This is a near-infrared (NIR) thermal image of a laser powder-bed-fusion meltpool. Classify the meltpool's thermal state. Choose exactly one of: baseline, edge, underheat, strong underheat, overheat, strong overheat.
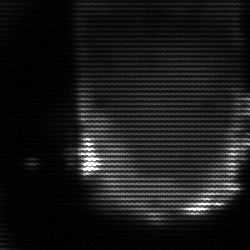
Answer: baseline